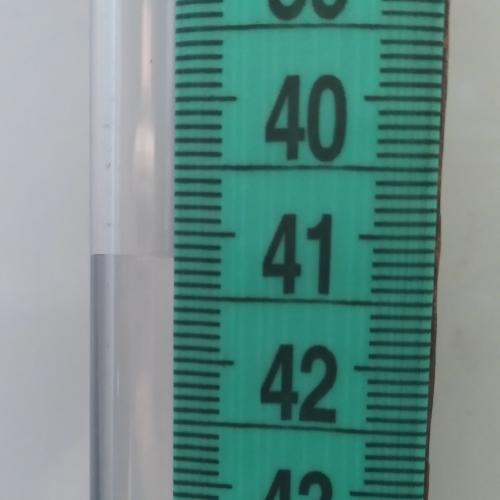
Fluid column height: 41.2 cm